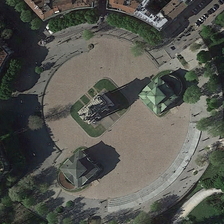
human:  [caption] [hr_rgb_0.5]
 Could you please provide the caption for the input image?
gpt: four green flower beds are in the center of the square .

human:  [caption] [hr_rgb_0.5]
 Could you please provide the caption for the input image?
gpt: many vehicles on the road and the stream never stops flowing .

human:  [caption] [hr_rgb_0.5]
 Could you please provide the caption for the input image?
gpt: several buildings and many green trees are around a circle square .

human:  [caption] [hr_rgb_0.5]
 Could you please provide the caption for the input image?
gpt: several buildings and many green trees are around a circle square .

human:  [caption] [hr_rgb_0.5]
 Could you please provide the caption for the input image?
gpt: four green flower beds are in the center of the square .